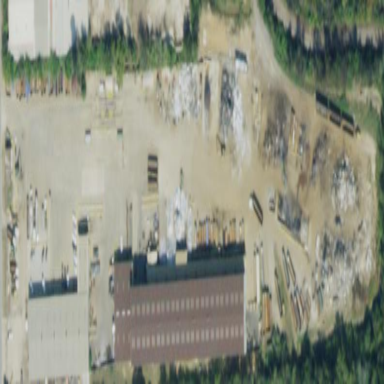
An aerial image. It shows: Scrap yard situated in industrial area.